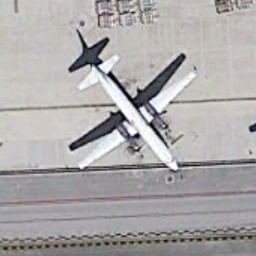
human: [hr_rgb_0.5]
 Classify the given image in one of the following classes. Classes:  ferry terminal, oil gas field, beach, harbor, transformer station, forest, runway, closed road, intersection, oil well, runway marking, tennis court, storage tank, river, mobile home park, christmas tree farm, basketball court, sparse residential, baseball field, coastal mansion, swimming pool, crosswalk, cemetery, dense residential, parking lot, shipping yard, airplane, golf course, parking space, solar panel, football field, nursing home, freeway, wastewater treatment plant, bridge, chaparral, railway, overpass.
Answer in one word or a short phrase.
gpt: airplane